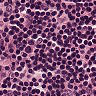
Metastatic tissue present: no